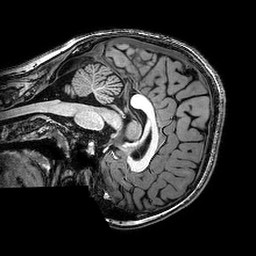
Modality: T1w
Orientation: sagittal
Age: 21
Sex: female
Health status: healthy
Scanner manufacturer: philips
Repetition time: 0.008275 s
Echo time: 0.00381 s